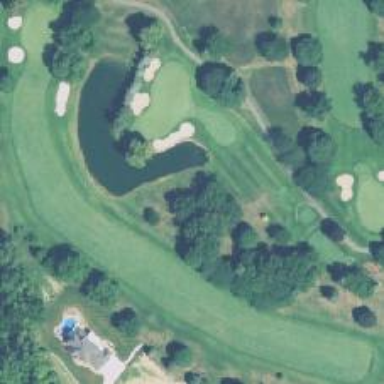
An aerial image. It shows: Lush grass fairway on golf course.